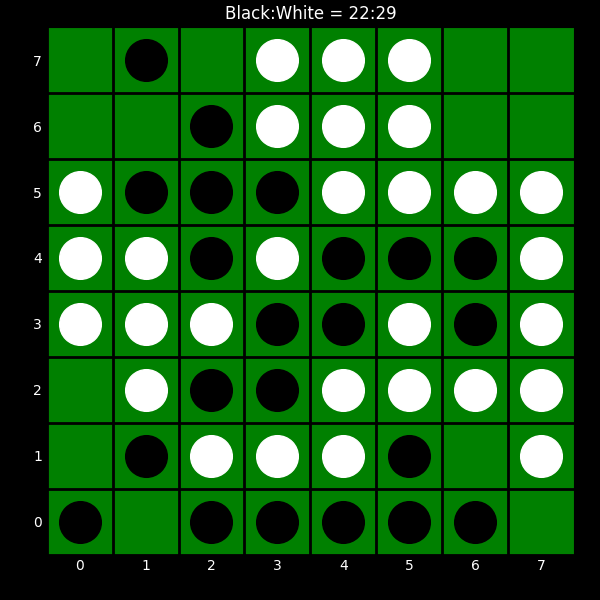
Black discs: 22
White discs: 29